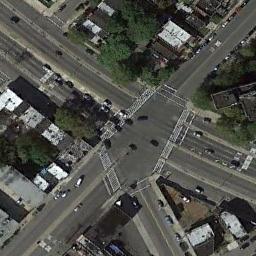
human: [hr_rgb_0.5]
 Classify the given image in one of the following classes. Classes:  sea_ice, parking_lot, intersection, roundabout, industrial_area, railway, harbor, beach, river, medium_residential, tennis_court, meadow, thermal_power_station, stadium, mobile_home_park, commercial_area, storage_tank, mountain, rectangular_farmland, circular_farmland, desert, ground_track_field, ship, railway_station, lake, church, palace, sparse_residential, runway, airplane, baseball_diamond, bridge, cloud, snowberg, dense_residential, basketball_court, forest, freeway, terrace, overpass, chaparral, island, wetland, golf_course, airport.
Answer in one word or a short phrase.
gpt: intersection